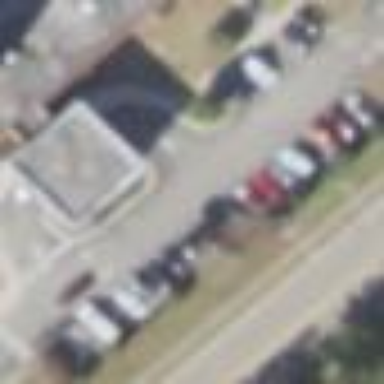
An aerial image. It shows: Paved parking area.